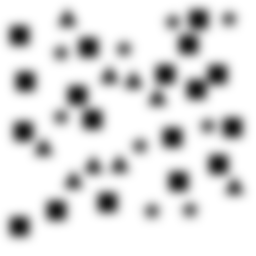
Squares: 18
Triangles: 9
Stars: 9
Total shapes: 36